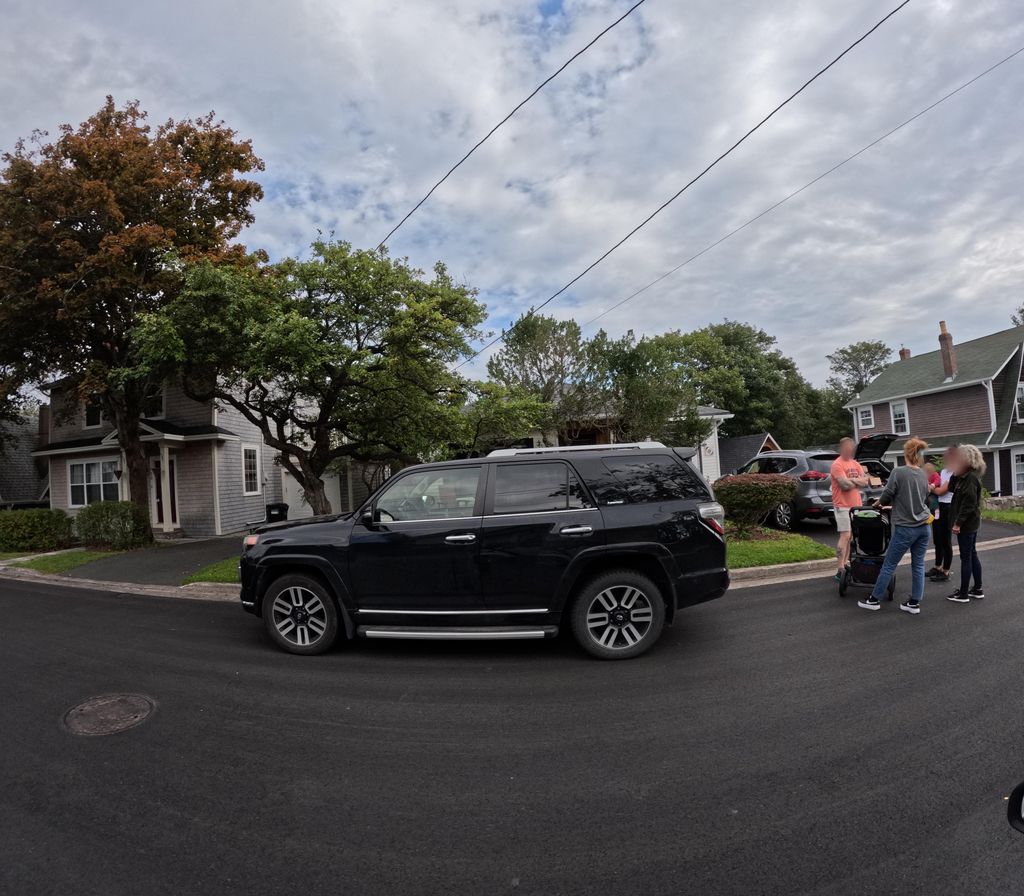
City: st_johns